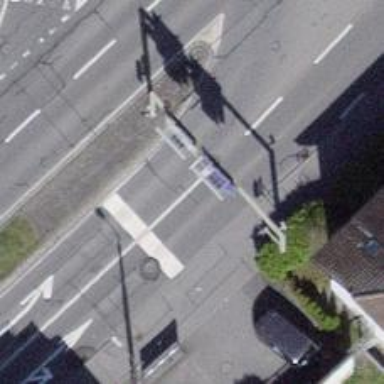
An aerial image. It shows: Road with traffic signals.